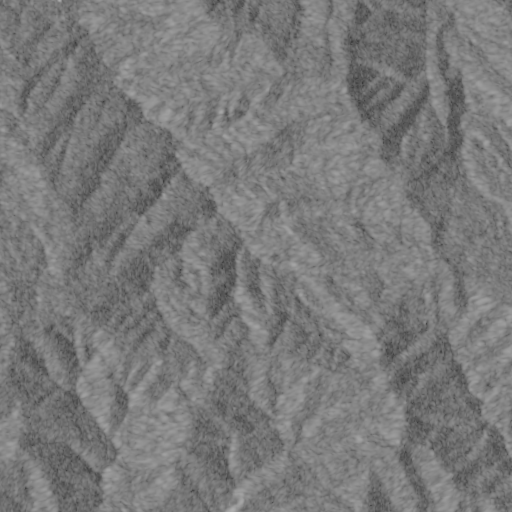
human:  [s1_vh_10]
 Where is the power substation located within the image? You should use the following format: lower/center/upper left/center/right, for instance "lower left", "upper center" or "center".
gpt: The power substation is located in the center left of the image.
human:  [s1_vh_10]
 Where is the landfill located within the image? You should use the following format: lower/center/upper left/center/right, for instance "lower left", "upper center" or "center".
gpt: There is no landfill in the image.

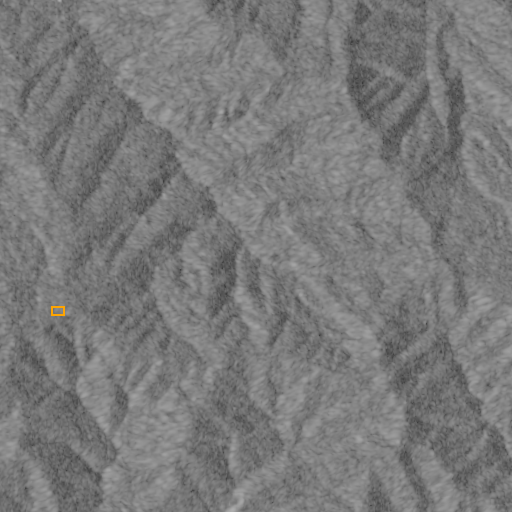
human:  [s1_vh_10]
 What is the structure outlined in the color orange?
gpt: The structure outlined in orange is a power substation.
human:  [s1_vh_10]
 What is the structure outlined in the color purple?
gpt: There is no purple outline.